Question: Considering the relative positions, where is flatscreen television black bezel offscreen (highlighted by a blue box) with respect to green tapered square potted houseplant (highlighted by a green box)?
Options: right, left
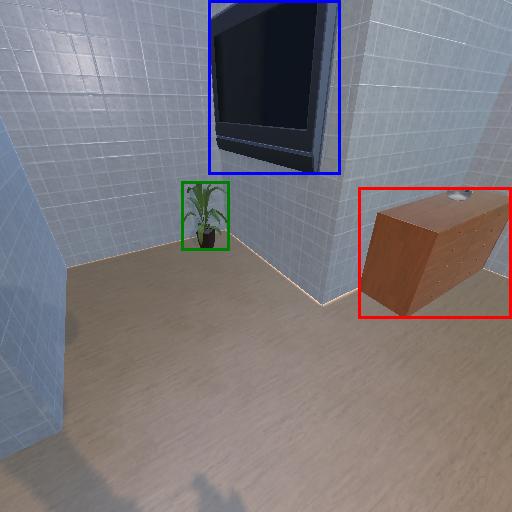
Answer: right